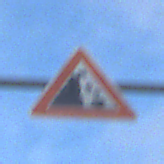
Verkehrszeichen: SteinschlagLinks
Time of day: SunriseSunset
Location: Outdoor (Suburban)
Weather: PartlyCloudy
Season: NotSpecified
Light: Natural